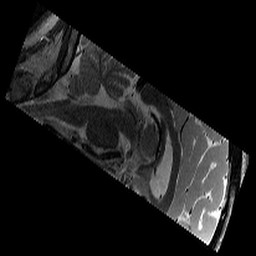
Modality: T2w
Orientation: sagittal
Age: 14
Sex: female
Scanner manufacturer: siemens
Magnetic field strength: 3 T
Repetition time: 9.23 s
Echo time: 0.067 s